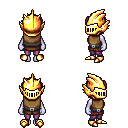
a pixel art fantasy rpg character, female body template, dark elf, purple skin, leather chest armor, magenta pants, white blonde bedhead hairstyle, gold helm, gold boots, four views (front, back, left, right), 2x2 character sprite sheet, small pixel art, hard edges, no anti-aliasing